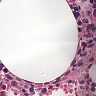
Metastatic tissue present: no